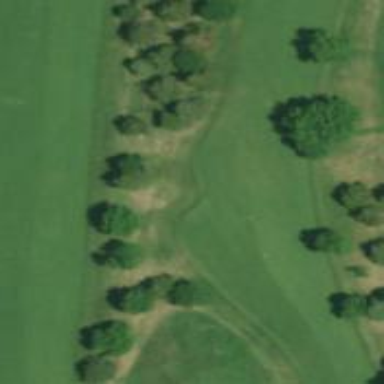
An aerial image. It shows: View of golf hole.